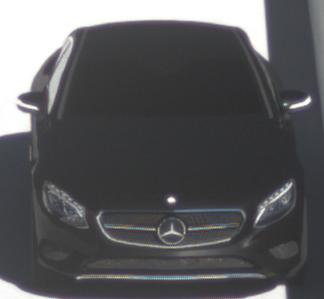
Make: Mercedes-Benz
Model: S 400 Coupé
Detailed model: S-Class (217) Coupé
Model produced from: 2015/10
Model produced until: 2017/09
Doors: 2
Color: black
Road condition: dry road
Daytime: morning or afternoon
Contrast: high contrast